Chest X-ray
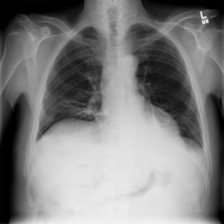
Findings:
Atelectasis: negative
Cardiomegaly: negative
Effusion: positive
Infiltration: negative
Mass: negative
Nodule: negative
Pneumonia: positive
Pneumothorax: negative
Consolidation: negative
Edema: negative
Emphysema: negative
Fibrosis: negative
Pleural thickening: negative
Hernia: negative